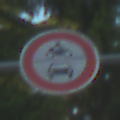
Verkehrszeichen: VerbotKraftfahrzeuge
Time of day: SunriseSunset
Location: Outdoor (Suburban)
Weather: PartlyCloudy
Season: NotSpecified
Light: Natural